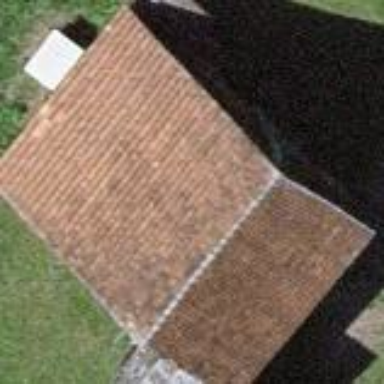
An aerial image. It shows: Shed.